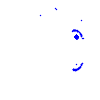
Particle: electron